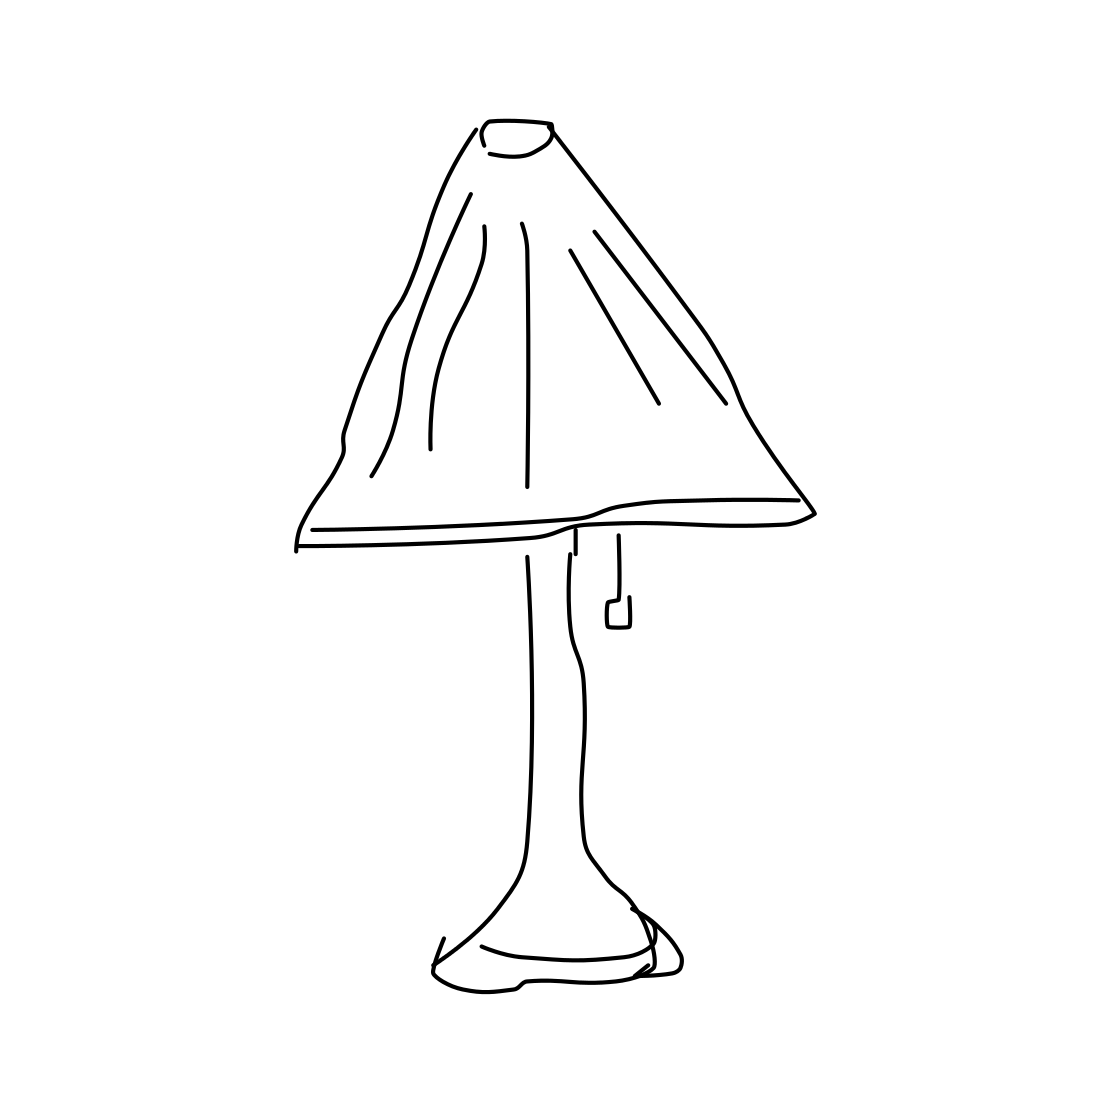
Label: tablelamp